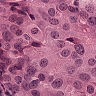
Metastatic tissue present: yes